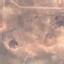
Label: PermanentCrop